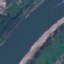
Label: River